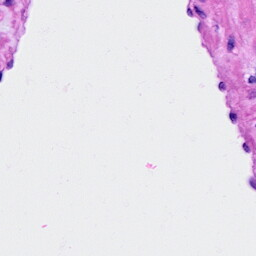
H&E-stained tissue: Ovarian